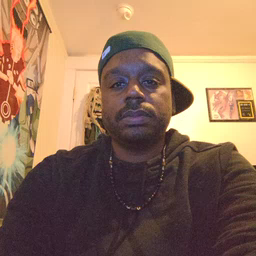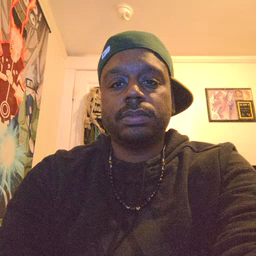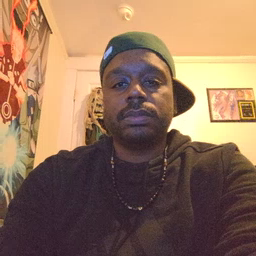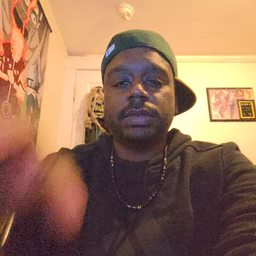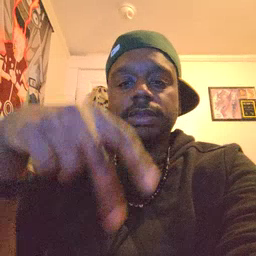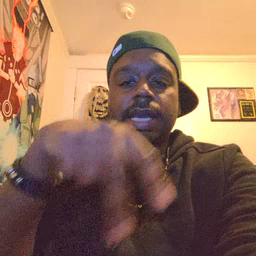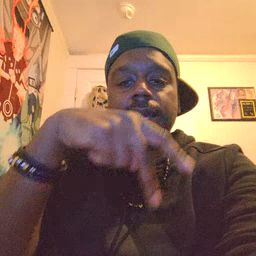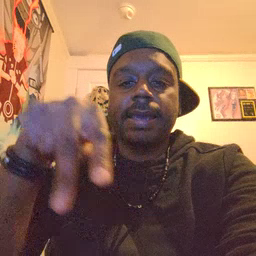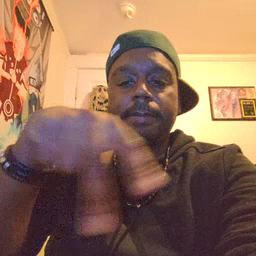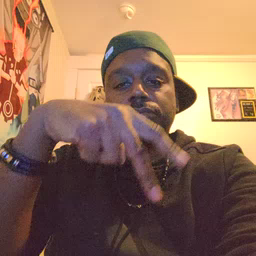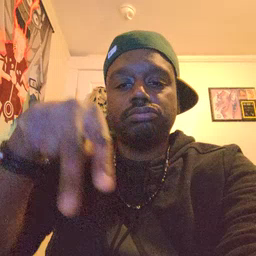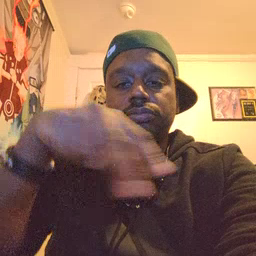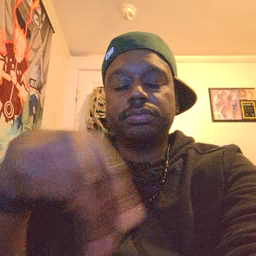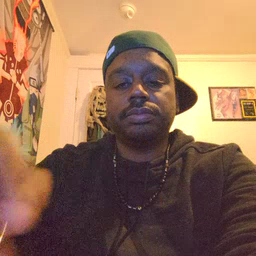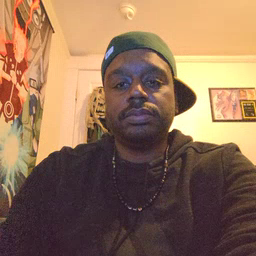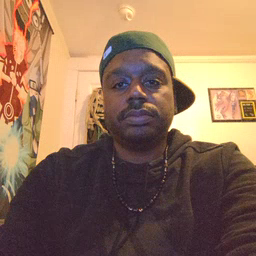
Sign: dance